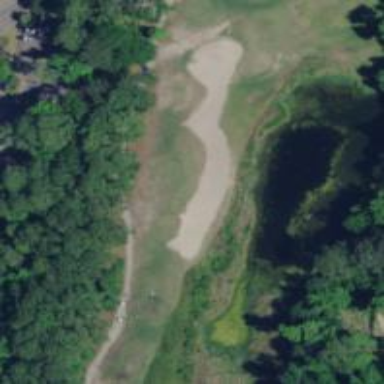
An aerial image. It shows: Path for golf carts.